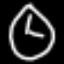
Label: clock